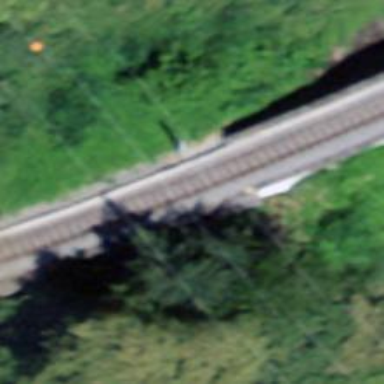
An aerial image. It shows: Narrow-gauge railway bridge with electrified contact lines over single track.